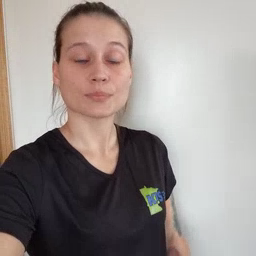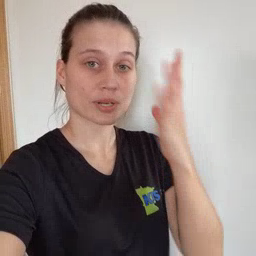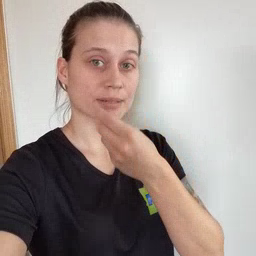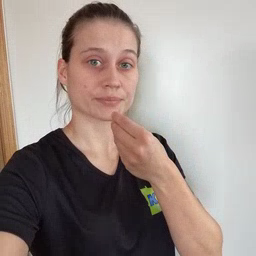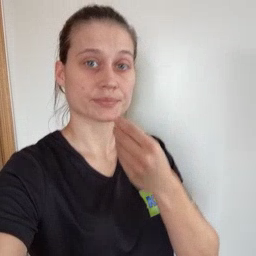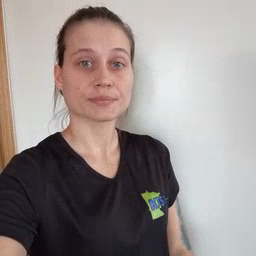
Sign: pretty